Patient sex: F
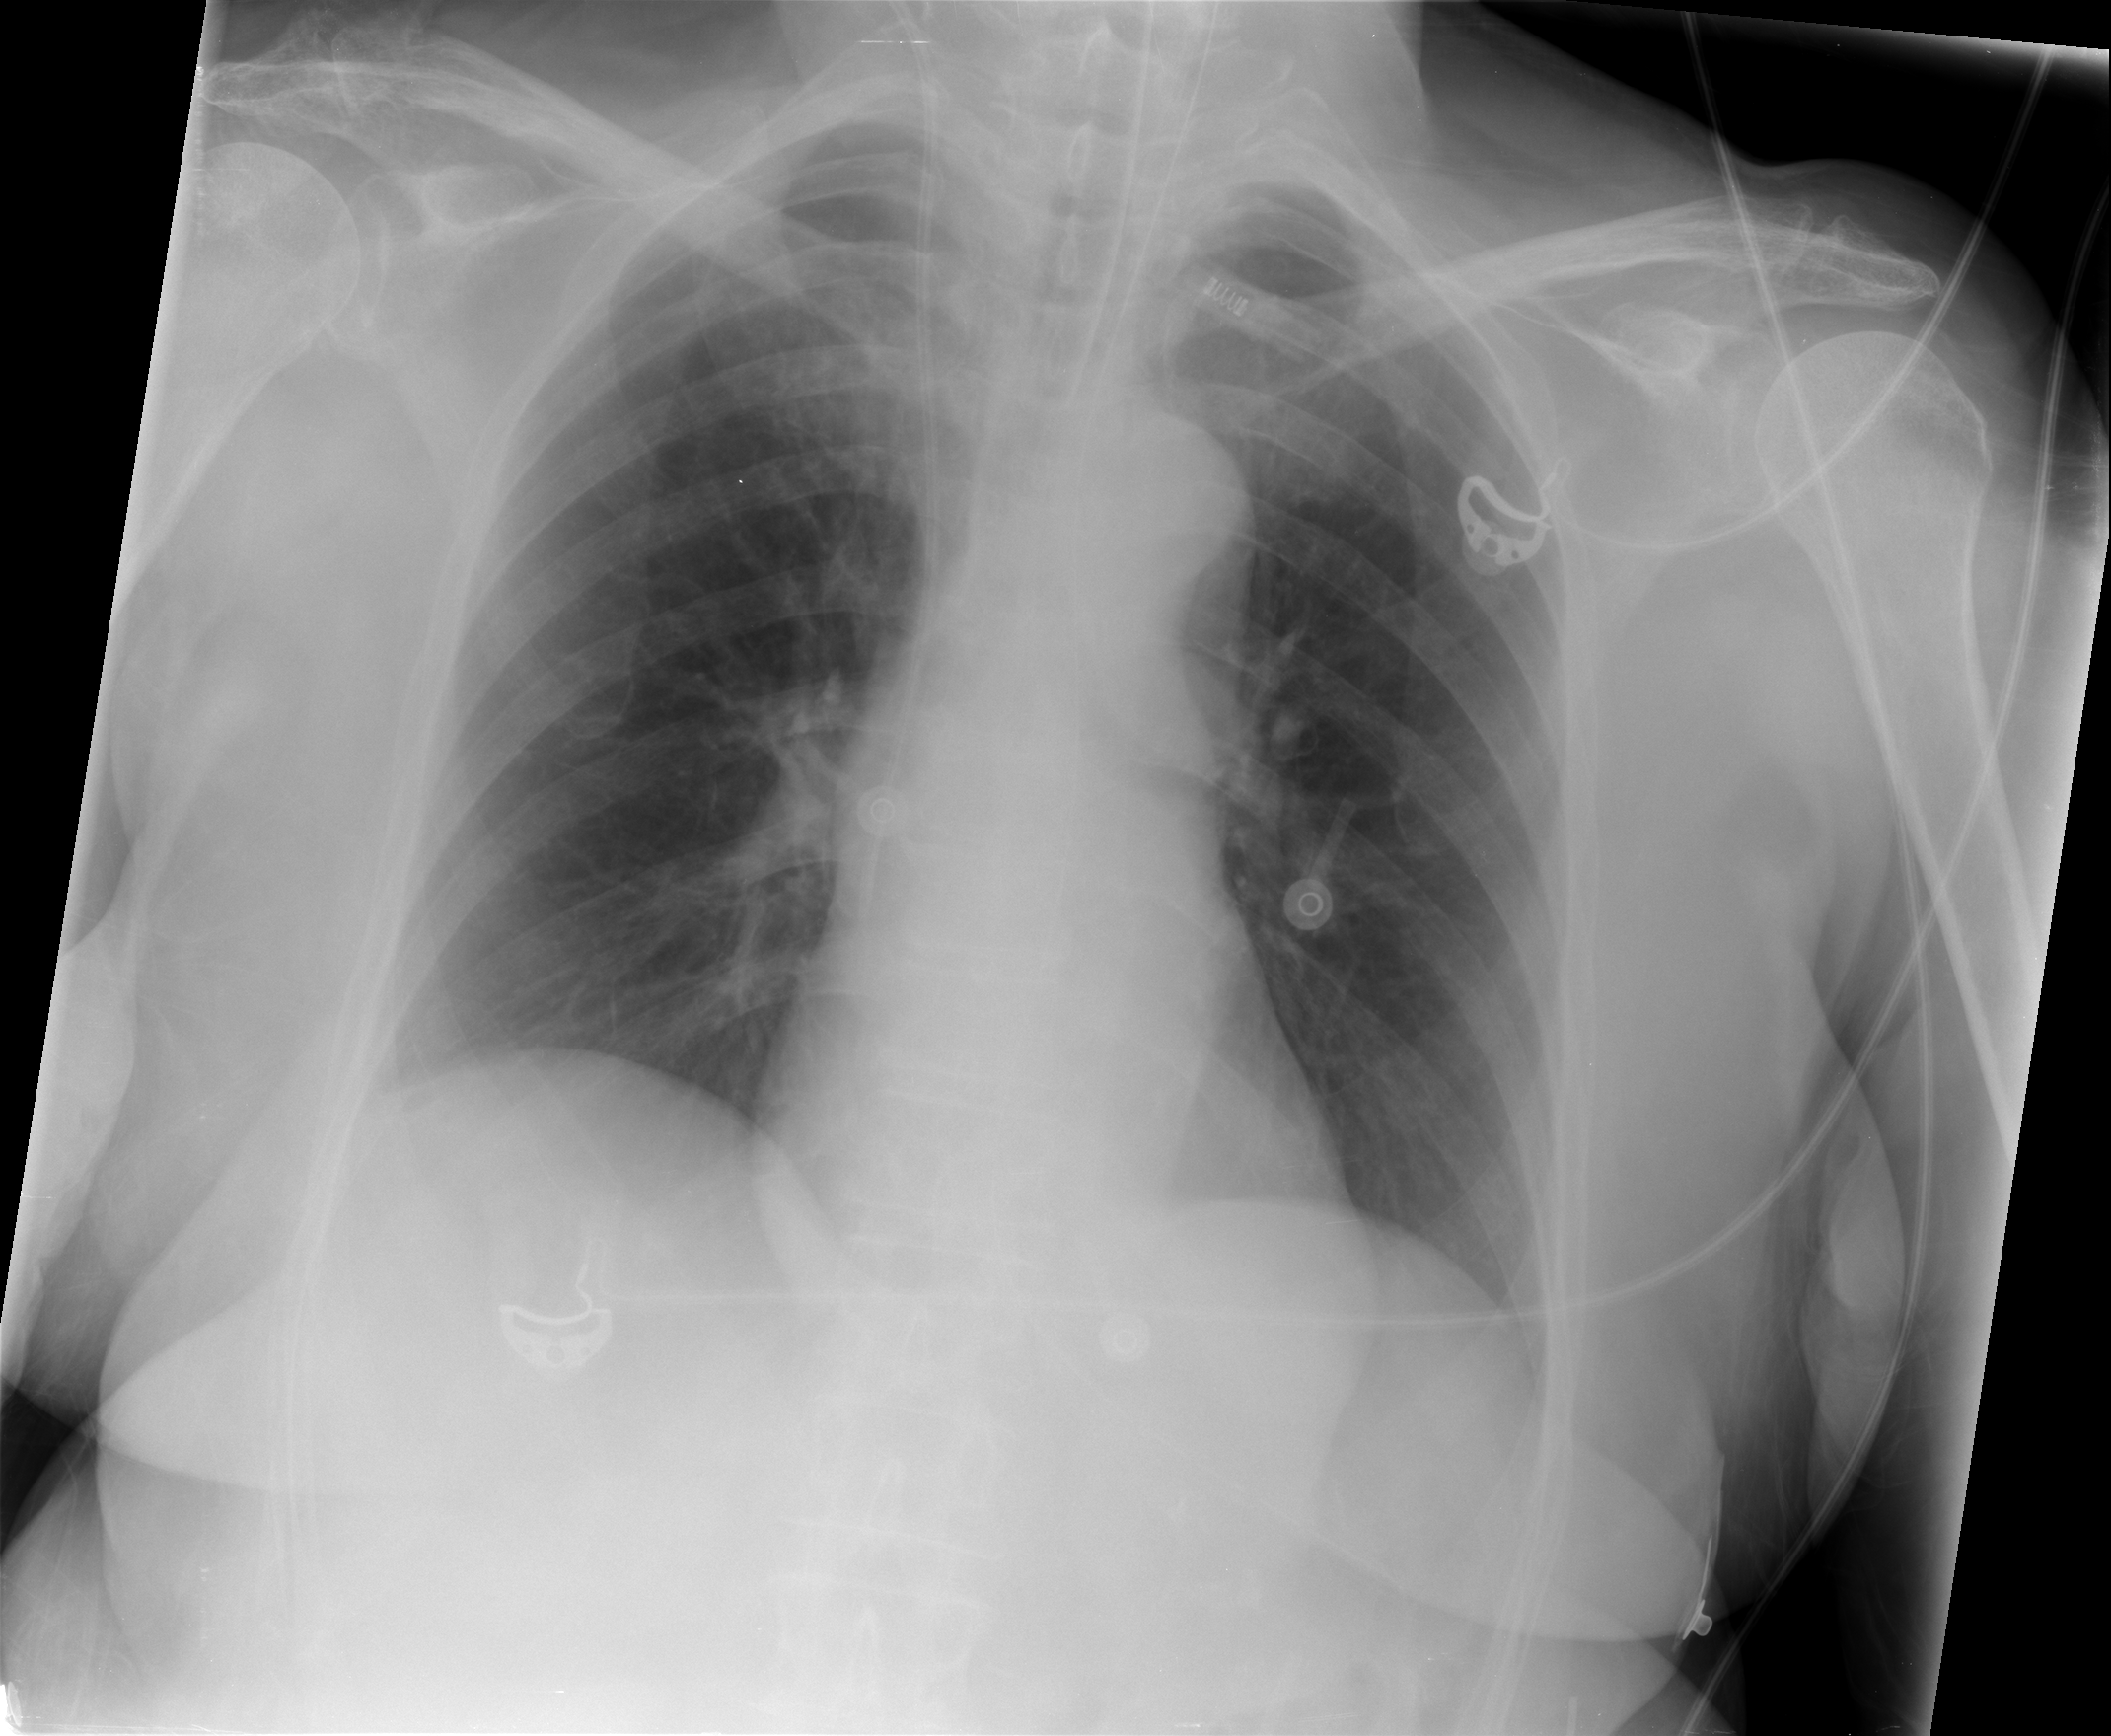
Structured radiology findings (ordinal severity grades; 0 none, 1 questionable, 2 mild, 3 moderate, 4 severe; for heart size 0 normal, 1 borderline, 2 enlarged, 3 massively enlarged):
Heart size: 0
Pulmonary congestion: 0
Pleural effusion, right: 1
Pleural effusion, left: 0
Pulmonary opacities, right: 0
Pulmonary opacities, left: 0
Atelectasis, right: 2
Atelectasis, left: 0